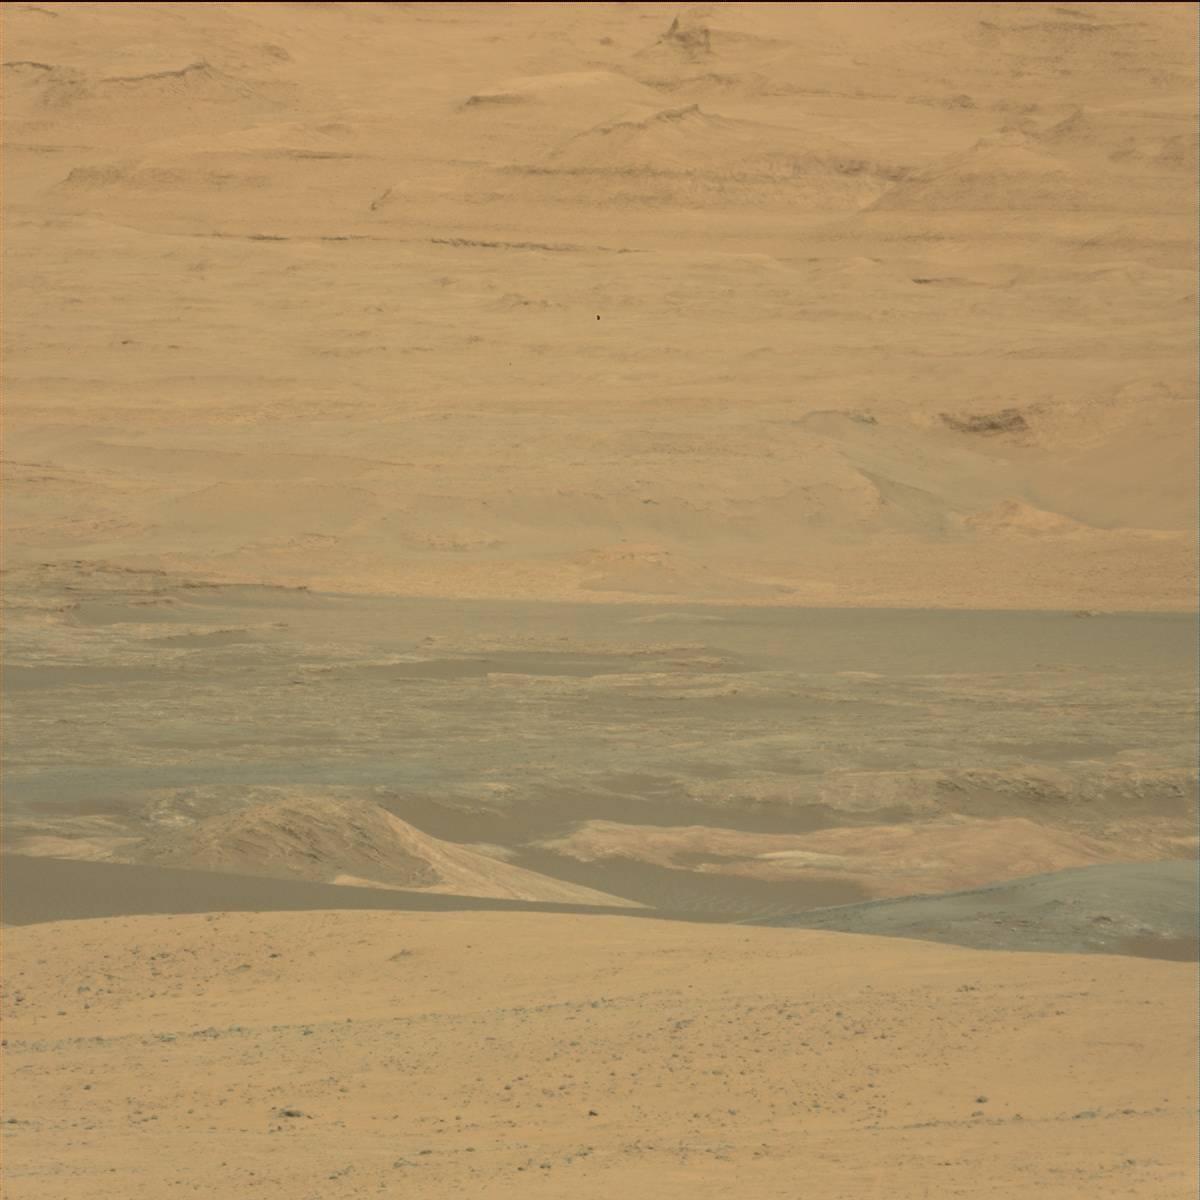
Terrain classes present: Bedrock, Ridge, Rock, Sand / Soil